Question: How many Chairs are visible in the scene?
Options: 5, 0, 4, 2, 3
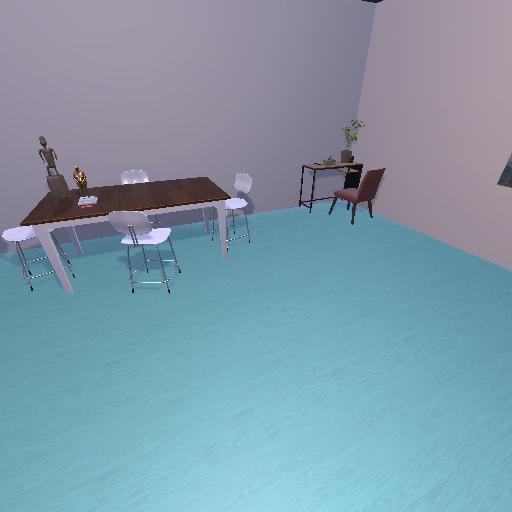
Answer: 5